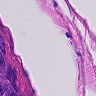
Metastatic tissue present: no